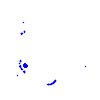
Particle: pion